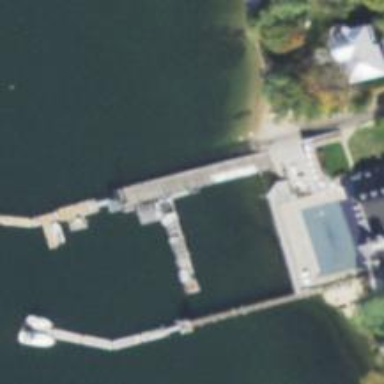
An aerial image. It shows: Slipway on leisure land.